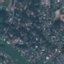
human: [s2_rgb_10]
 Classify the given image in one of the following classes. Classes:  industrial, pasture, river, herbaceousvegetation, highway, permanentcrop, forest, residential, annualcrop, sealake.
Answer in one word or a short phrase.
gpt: Residential